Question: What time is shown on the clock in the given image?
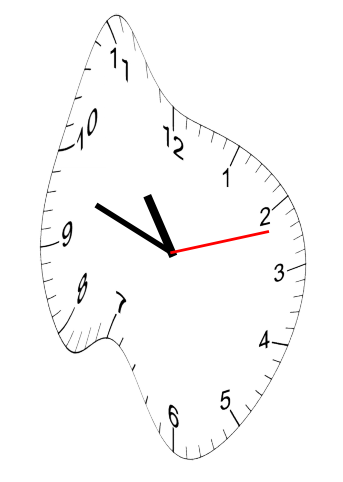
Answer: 10:48:12